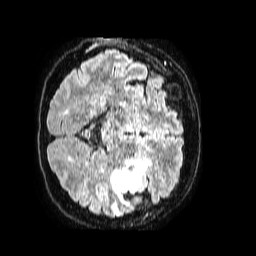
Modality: FLAIR
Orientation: axial
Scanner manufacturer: philips
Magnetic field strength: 1.5 T
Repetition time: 4.8 s
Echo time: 0.3 s